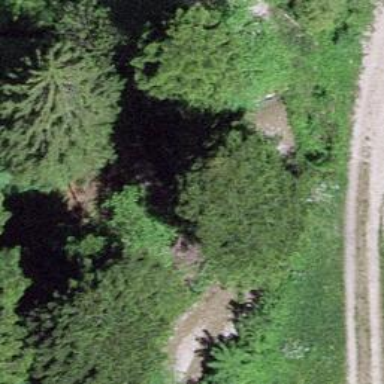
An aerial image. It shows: Path crossing bridge with excellent trail visibility.